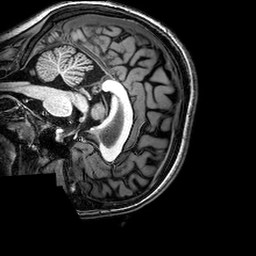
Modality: T1w
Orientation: sagittal
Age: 19
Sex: female
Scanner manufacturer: philips
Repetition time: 0.00831 s
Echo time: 0.00383 s